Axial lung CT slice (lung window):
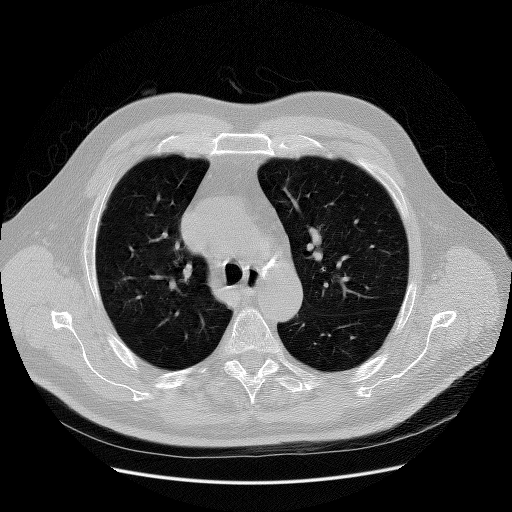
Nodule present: no